Field crop: maize
Growth stage: 2
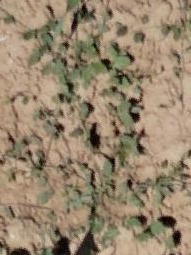
Species: convolvulus